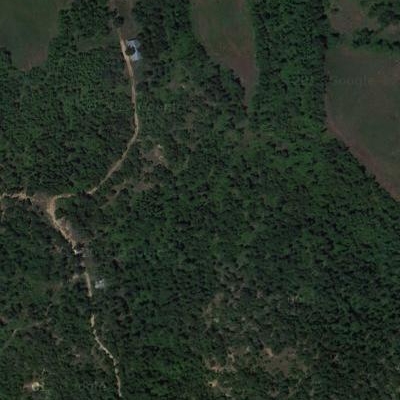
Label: eForest